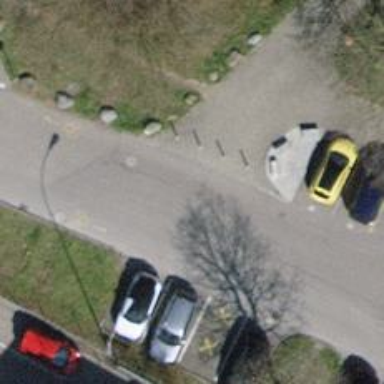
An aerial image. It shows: Bollard barrier.